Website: bh-photo
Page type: address-validator
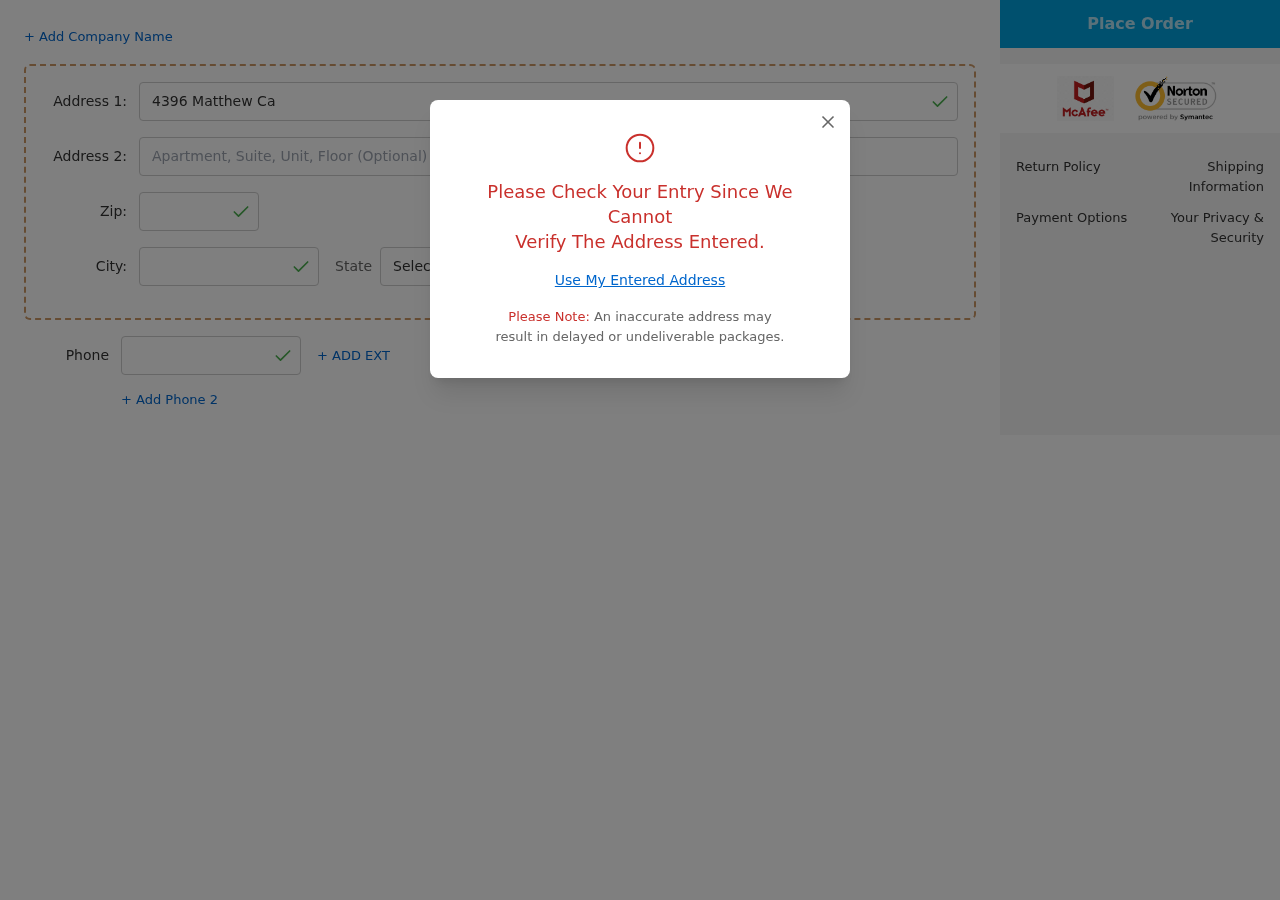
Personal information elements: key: PII_CITY
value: West Georgemouth
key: PII_PHONE
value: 2509486391
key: PII_POSTCODE
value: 95428
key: PII_STATE_ABBR
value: DE
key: PII_STREET
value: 4396 Matthew Causeway
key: PII_STREET2
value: Suite 894